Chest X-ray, PA view. Patient: 58 years old, sex F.
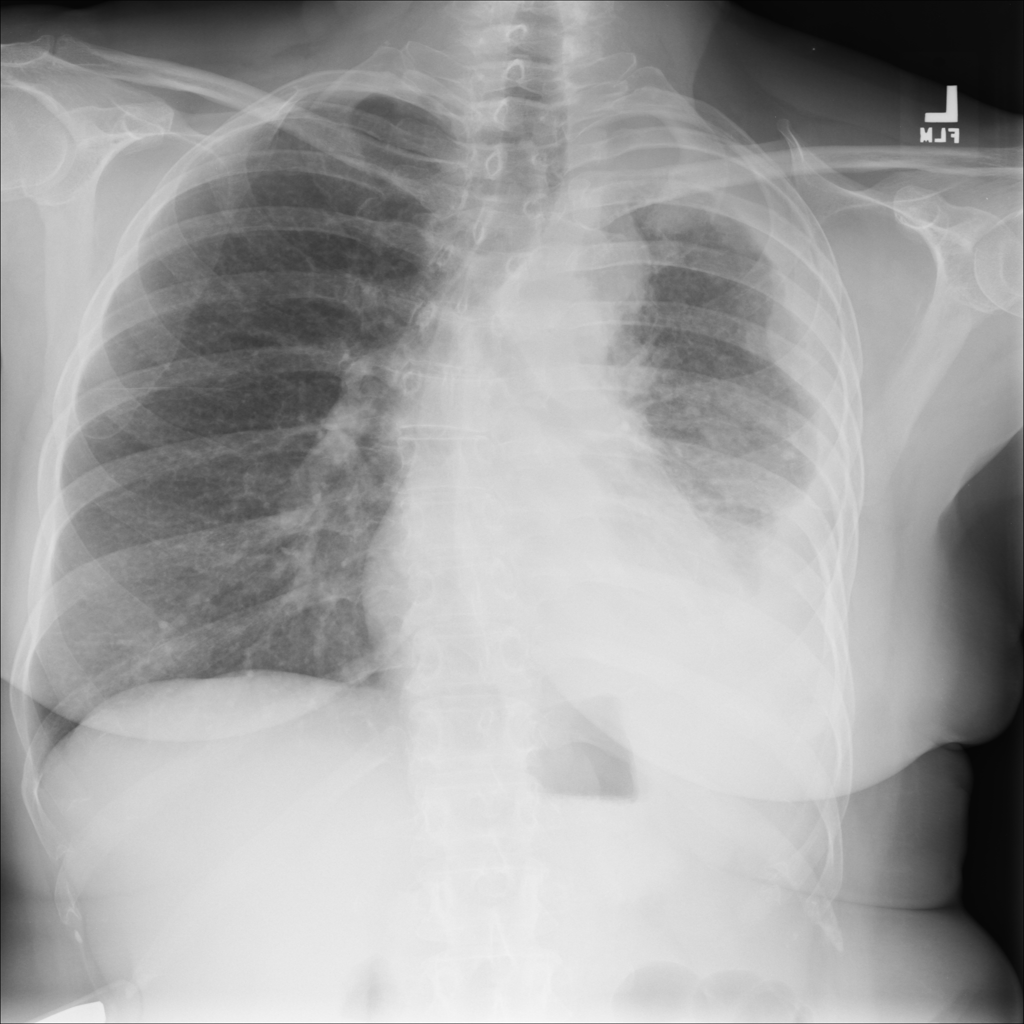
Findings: Mass, Nodule